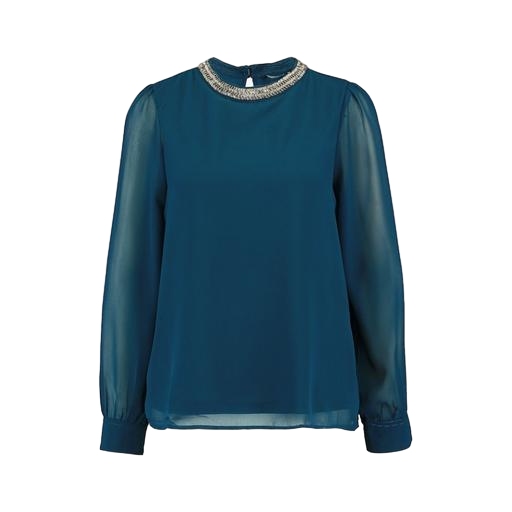
blue women's chain neck long sleeve shirt, high-neck blouse, high-neck top, white background